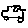
Label: car